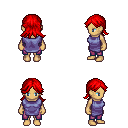
a pixel art fantasy rpg character, female body template, human, tanned skin, chain tabard jacket, magenta pants, red loose hair, four views (front, back, left, right), 2x2 character sprite sheet, small pixel art, hard edges, no anti-aliasing